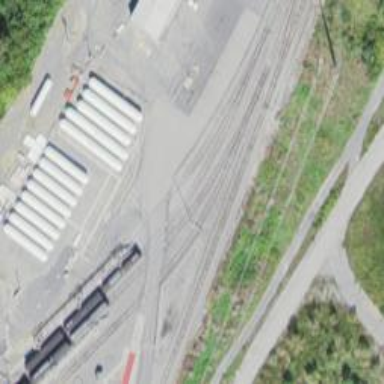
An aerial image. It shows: Railway siding for service.